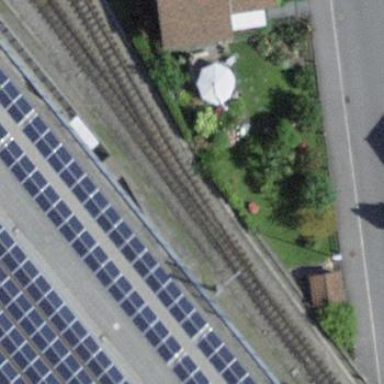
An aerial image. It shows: Solar power generator utilizing photovoltaic technology with solar photovoltaic panels.